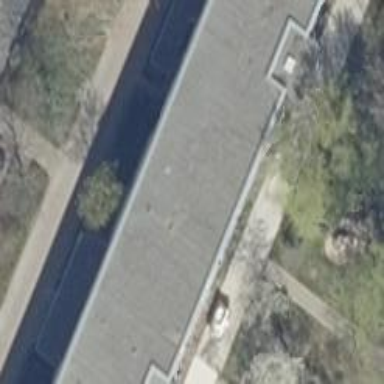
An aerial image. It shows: Flat-roofed kindergarten building.